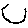
Label: hexagon